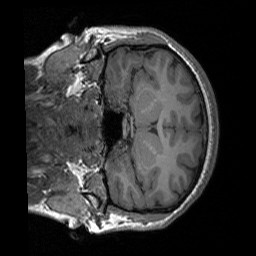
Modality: T1w
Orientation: coronal
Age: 18
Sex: female
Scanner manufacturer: siemens
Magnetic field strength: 3 T
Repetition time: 1.9 s
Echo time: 0.00252 s